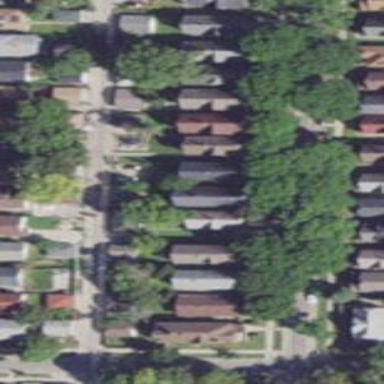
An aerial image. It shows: Sidewalk.